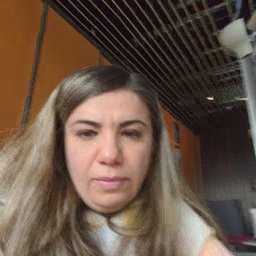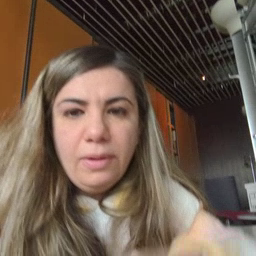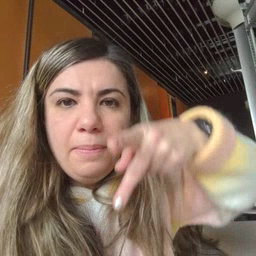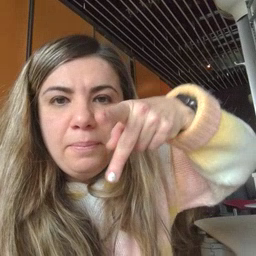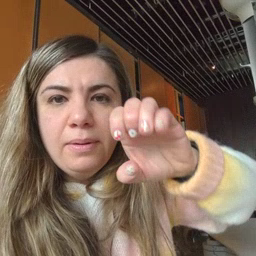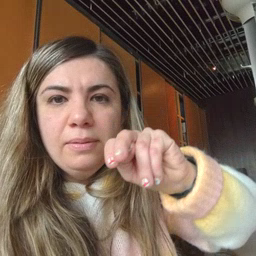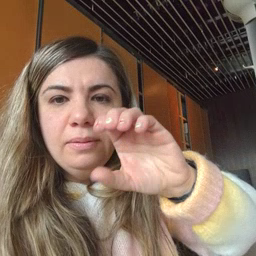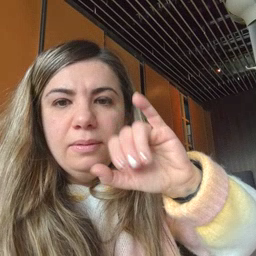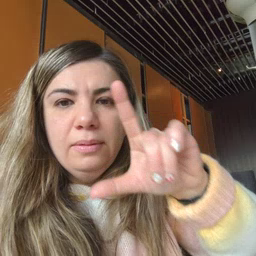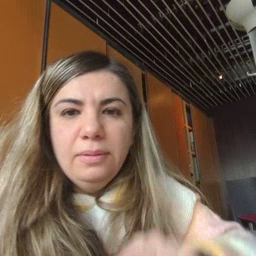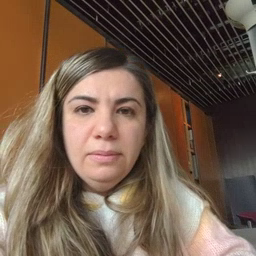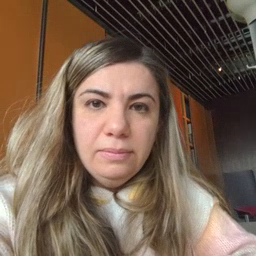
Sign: pencil